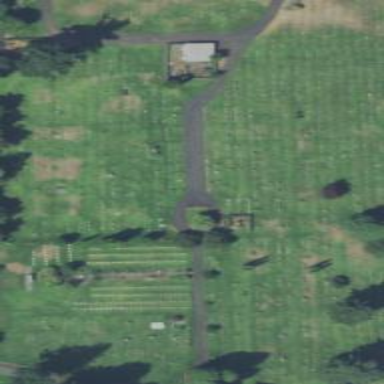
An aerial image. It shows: Cemetery.